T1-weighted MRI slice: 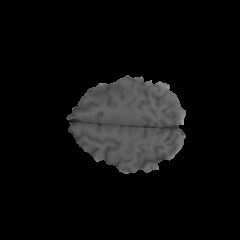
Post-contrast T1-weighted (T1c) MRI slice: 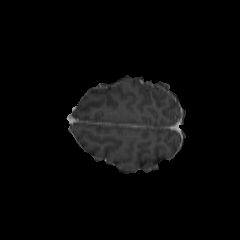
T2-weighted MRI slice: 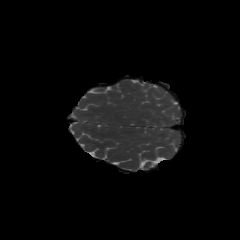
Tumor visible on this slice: no